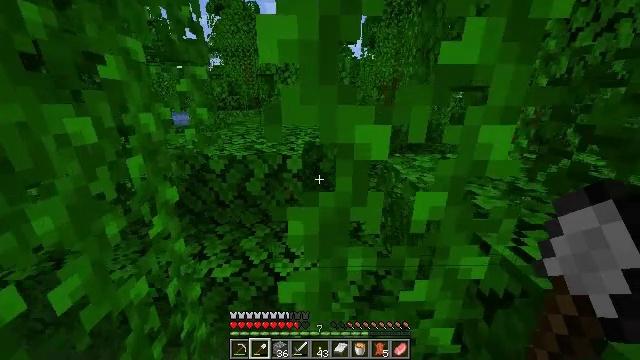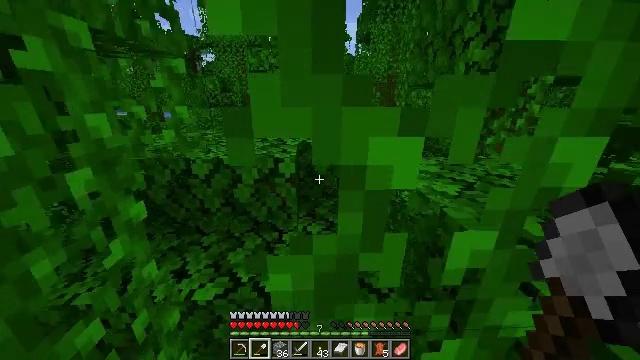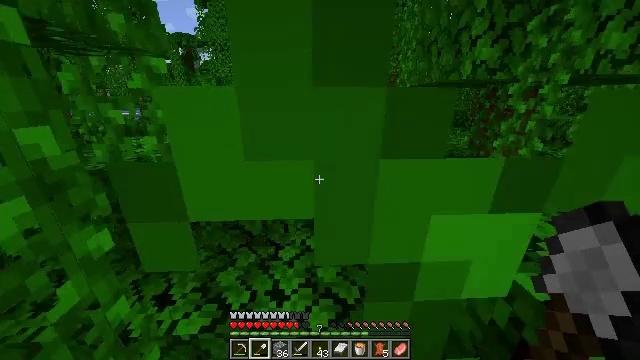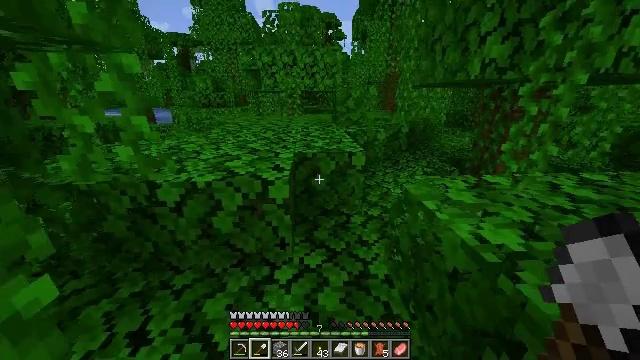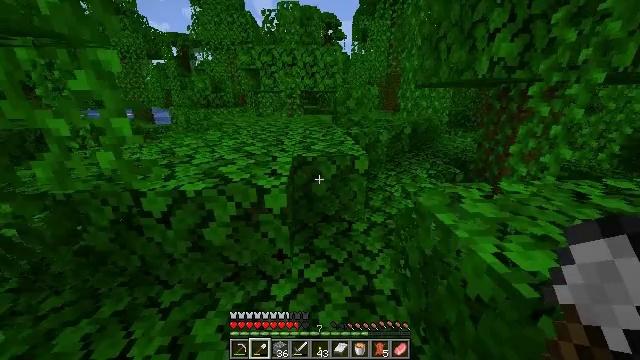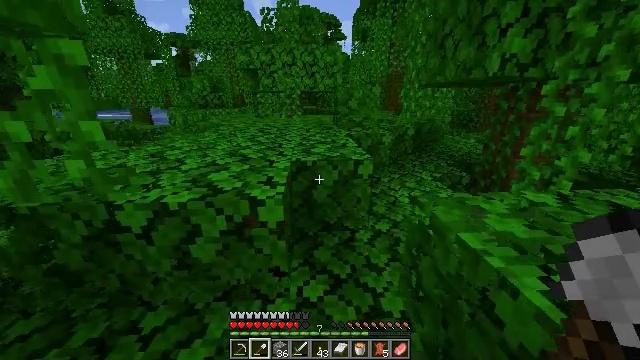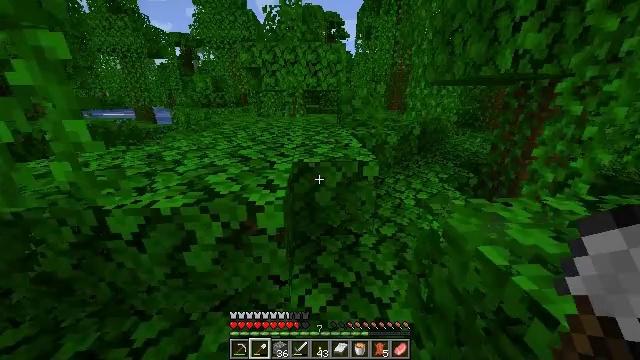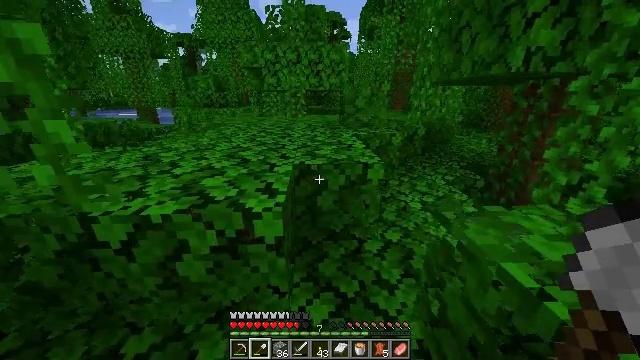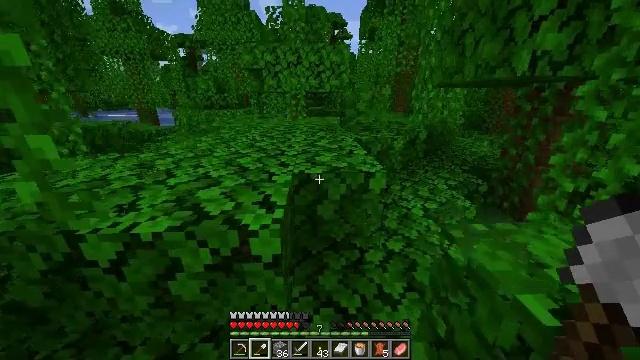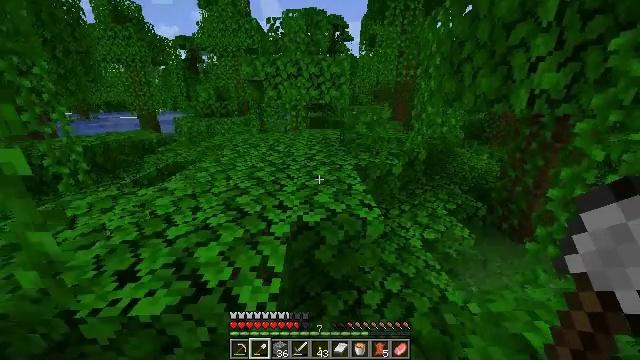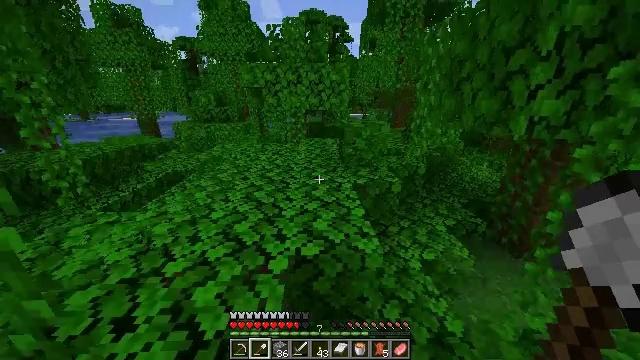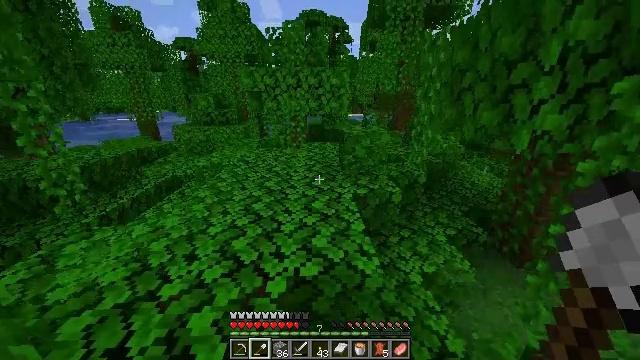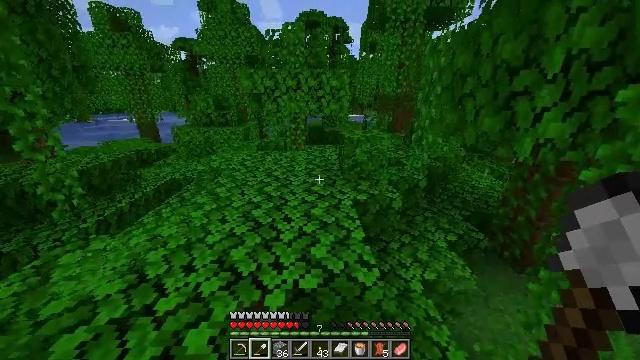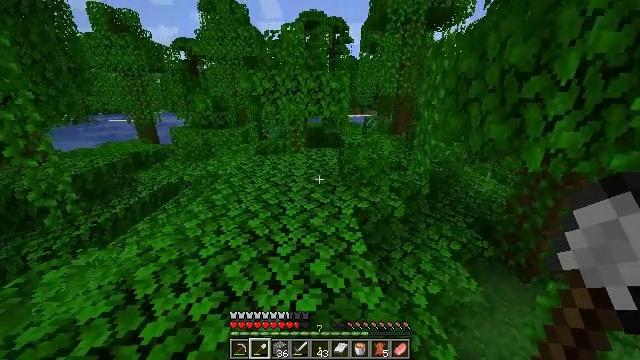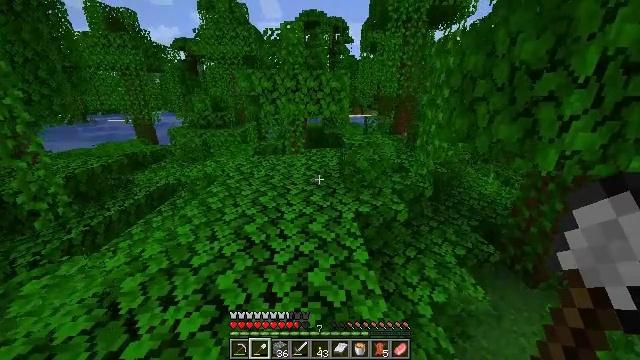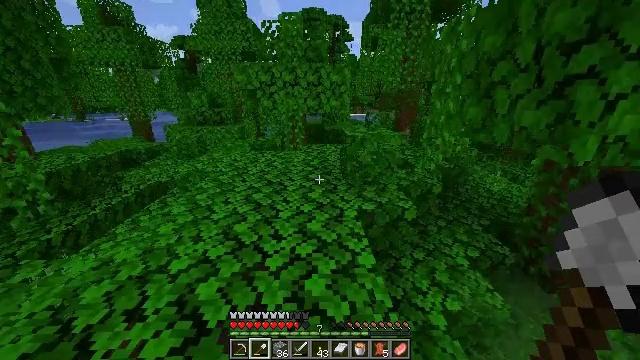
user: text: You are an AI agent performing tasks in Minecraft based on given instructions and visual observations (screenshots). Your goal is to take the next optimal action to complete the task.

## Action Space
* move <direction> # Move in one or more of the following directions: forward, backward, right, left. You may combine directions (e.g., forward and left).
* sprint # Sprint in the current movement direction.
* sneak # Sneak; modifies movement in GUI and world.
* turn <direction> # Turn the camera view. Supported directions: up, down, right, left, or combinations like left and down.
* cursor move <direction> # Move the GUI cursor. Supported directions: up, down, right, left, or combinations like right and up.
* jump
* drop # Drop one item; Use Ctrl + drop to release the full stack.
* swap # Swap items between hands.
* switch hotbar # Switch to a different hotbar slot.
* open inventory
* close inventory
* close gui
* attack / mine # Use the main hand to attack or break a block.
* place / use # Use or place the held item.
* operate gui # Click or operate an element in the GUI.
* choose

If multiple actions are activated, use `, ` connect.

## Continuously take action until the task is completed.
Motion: motion action
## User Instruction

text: Get cocoa by attacking the pod.
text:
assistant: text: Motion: move forward, sprint, turn right
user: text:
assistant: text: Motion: move forward, sprint
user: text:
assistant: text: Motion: move forward, sprint
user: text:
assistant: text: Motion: move forward, sprint
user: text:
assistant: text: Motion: move forward, sprint
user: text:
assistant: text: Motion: move forward, sprint
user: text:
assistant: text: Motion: move forward, sprint
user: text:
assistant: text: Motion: move forward, sprint, jump
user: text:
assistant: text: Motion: move forward, sprint, jump
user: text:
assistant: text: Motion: move forward, sprint, jump
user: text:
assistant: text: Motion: move forward, sprint, jump
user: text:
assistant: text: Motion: move forward, sprint, jump
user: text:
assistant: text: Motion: move forward, sprint
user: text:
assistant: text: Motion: move forward, sprint
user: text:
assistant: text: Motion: move forward, sprint
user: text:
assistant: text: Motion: move forward, sprint
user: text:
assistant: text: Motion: move forward, sprint, turn left
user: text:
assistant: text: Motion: move forward, sprint
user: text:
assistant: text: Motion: move forward, sprint
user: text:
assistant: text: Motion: move forward, sprint
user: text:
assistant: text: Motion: move forward, sprint, jump
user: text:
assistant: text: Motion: move forward, sprint, turn left, jump
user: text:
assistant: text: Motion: move forward, sprint, jump
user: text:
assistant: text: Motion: move forward, sprint, jump
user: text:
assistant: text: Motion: move forward, sprint, turn left, jump
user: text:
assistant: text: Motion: move forward, sprint
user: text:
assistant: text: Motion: move forward, sprint
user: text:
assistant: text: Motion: move forward, sprint
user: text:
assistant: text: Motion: move forward, sprint
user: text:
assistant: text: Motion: move forward, sprint